Question: I have the following code:
'''
var lstMusicInfo = new List<MediaFile>();
var LocalMusic = Directory.EnumerateFiles(AppSettings.Default.ComputerMusicFolder, "*.*", SearchOption.AllDirectories).AsParallel().ToList<string>();
LocalMusic = (from a in LocalMusic.AsParallel()
where a.EndsWith(".mp3") || a.EndsWith(".wma")
select a).ToList<string>();
var DeviceMusic = adb.SyncMedia(this.dev, AppSettings.Default.ComputerMusicFolder, 1);
'''
---
'''
Parallel.ForEach(LocalMusic, new Action<string>(item =>
{
try
{
UltraID3 mFile = new UltraID3();
FileInfo fInfo;
mFile.Read(item);
fInfo = new FileInfo(item);
bool onDevice = true;
if (DeviceMusic.Contains(item))
{
onDevice = false;
}
// My Problem starts here
lstMusicInfo.Add(new MediaFile()
{
Title = mFile.Title,
Album = mFile.Album,
Year = mFile.Year.ToString(),
ComDirectory = fInfo.Directory.FullName,
FileFullName = fInfo.FullName,
Artist = mFile.Artist,
OnDevice = onDevice,
PTDevice = false
});
//Ends here.
}
catch (Exception) { }
}));
this.Dispatcher.BeginInvoke(new Action(() =>
{
lstViewMusicFiles.ItemsSource = lstMusicInfo;
blkMusicStatus.Text = "";
doneLoading = true;
}));
#endregion
}));
'''
---
The first part of the code gives me almost instant result containing:
1. Address on computer of 5780 files.
2. Get list of all music files on an android device compare it with those 5780 files and return a list of files found on computer but not on device (in my case it returns a list with 5118 items).
---
The block of code below is my problem, I am filling data into a class, then adding that class into a 'List<T>', doing it for 5780 times takes 60 seconds, how can I improve it?
'''
// My Problem starts here
lstMusicInfo.Add(new MediaFile
{
Title = mFile.Title,
Album = mFile.Album,
Year = mFile.Year.ToString(),
ComDirectory = fInfo.Directory.FullName,
FileFullName = fInfo.FullName,
Artist = mFile.Artist,
OnDevice = onDevice,
PTDevice = false
});
//Ends here.
'''
Here is the profiling result and I see it's obvious why it's slowing down >_>
I suppose I should look for a different library that reads music file information.

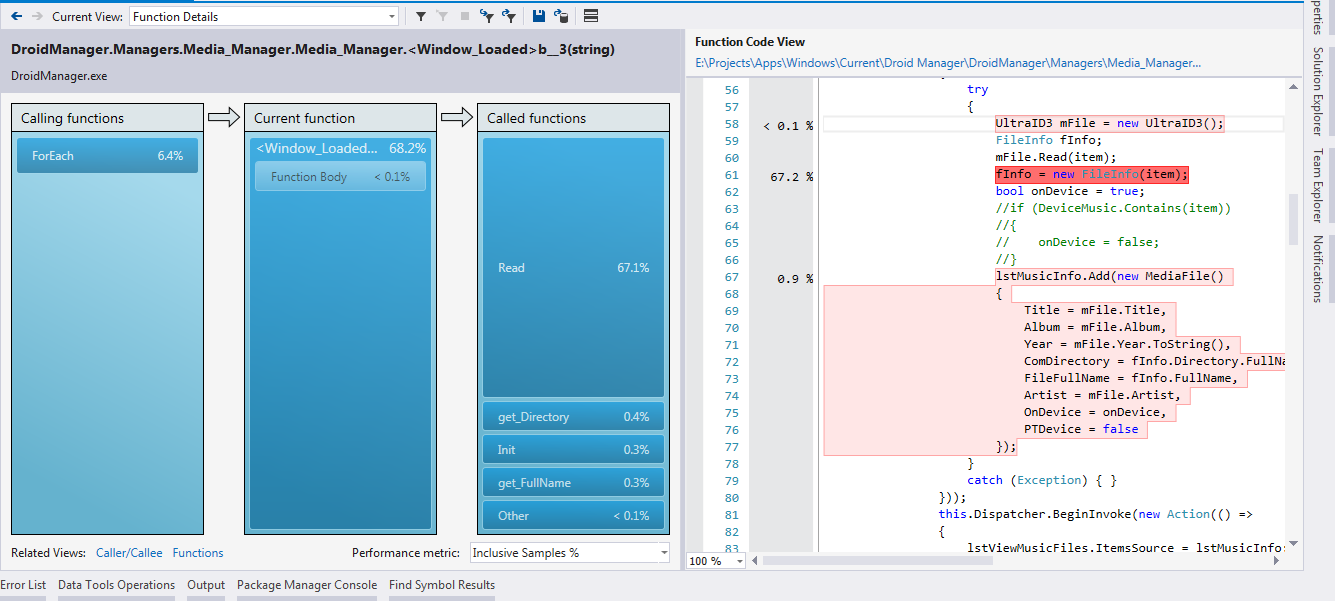
Answer: One way to avoid loading everything once, up front, would be to lazy load the ID3 information as necessary.
You'd construct your 'MediaFile' instances thus...
'''
new MediaFile(filePath)
'''
...and 'MediaFile' would look something like the following.
'''
internal sealed class MediaFile
{
private readonly Lazy<UltraID3> _lazyFile;
public MediaFile(string filePath)
{
_lazyFile = new Lazy<UltraID3>(() =>
{
var file = new UltraID3();
file.Read(filePath);
return file;
});
}
public string Title
{
get { return _lazyFile.Value.Title; }
}
// ...
}
'''
This is possibly less ideal than loading them as fast as you can in the background, if you do something like 'MediaFiles.OrderBy(x => x.Title).ToList()' and nothing has been lazy loaded then you'll have to wait for every file to load.
Loading them in the background would make them available for use immediately after the background loading has finished. But you might have to concern yourself with not accessing some items until the background loading has finished.